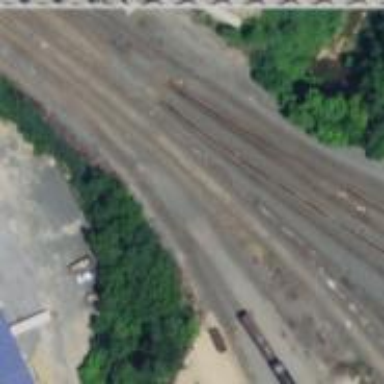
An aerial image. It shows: Railway yard in service.